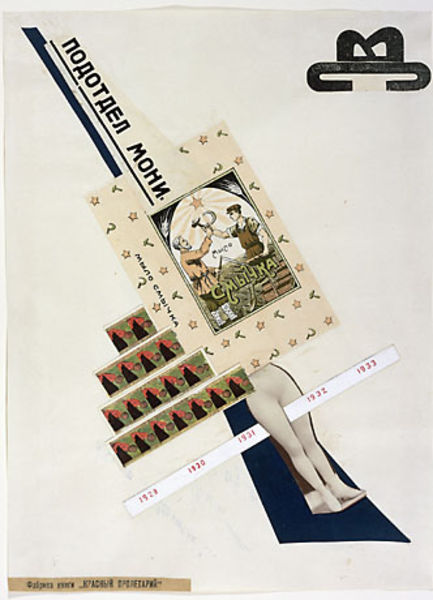
Titel: Subsection of Moni, Subsection of Moni
Künstler: Varvara Stepanova
Standort: Amherst (Massachusetts, USA)
Institution: Mead Art Museum, Amherst College
Schlagwörter: blue, hat, red, white, black, green, woman, yellow, man, feet, line, revolution, abstract, shoes, legs, shapes, figure, composition, cut, hammer, star, collage, russian, text, soviet, workers, words, cream, sexuality, rifle, smith, 1920, logo, constructivist, card, ussr, timeline, stamps, sickle, mohn, suggestive, communism, socialism, tarot, ecollage, years